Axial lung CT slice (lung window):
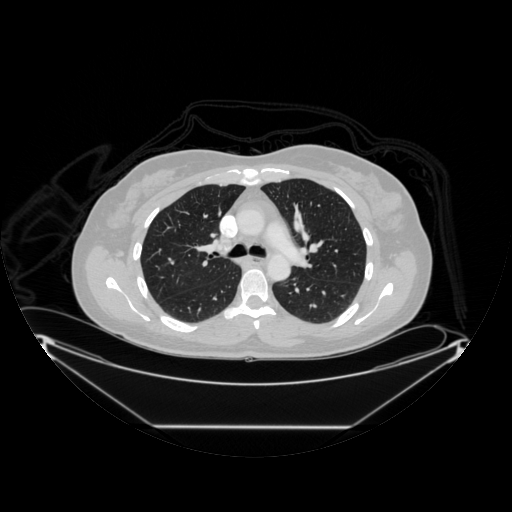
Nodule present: no